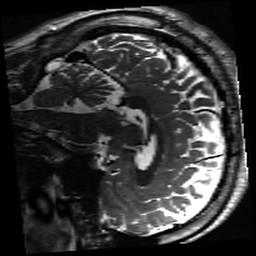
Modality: inplaneT2
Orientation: sagittal